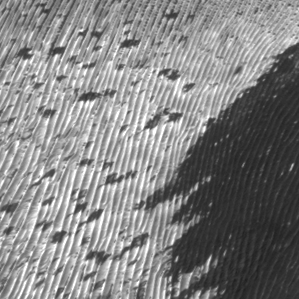
Label: frost